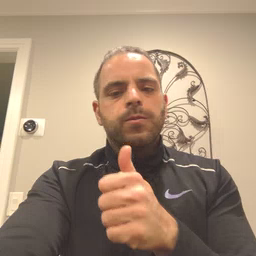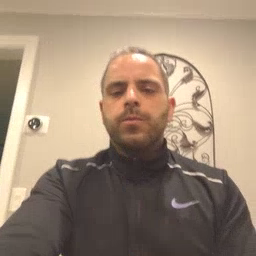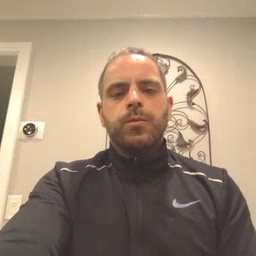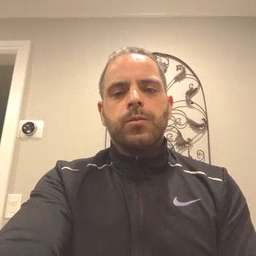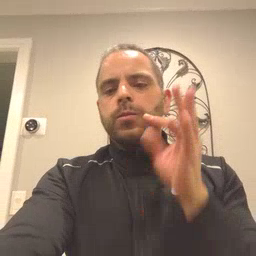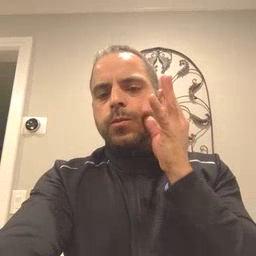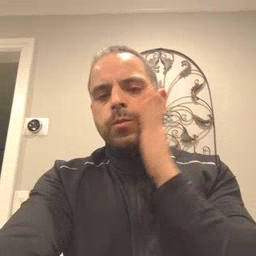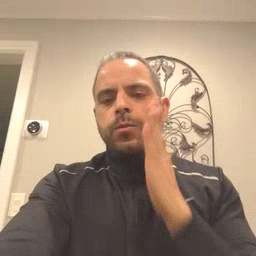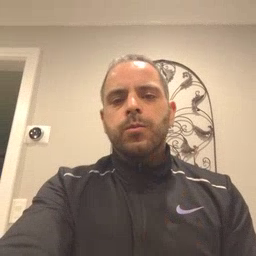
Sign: bee